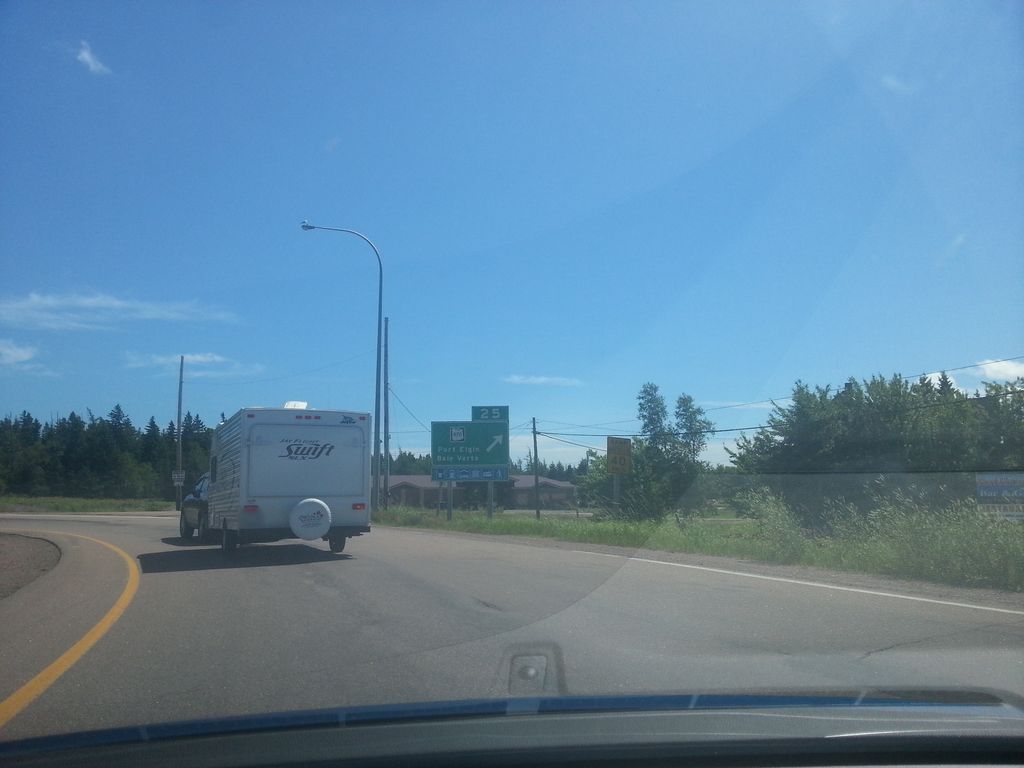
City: charlottetown